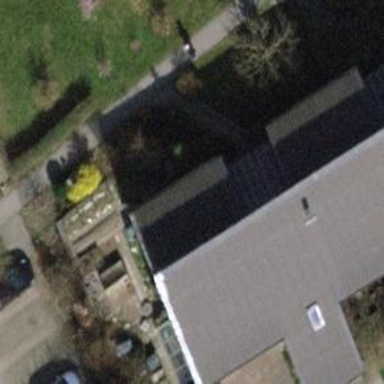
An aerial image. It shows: Terrace building.